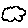
Label: cloud